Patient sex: M
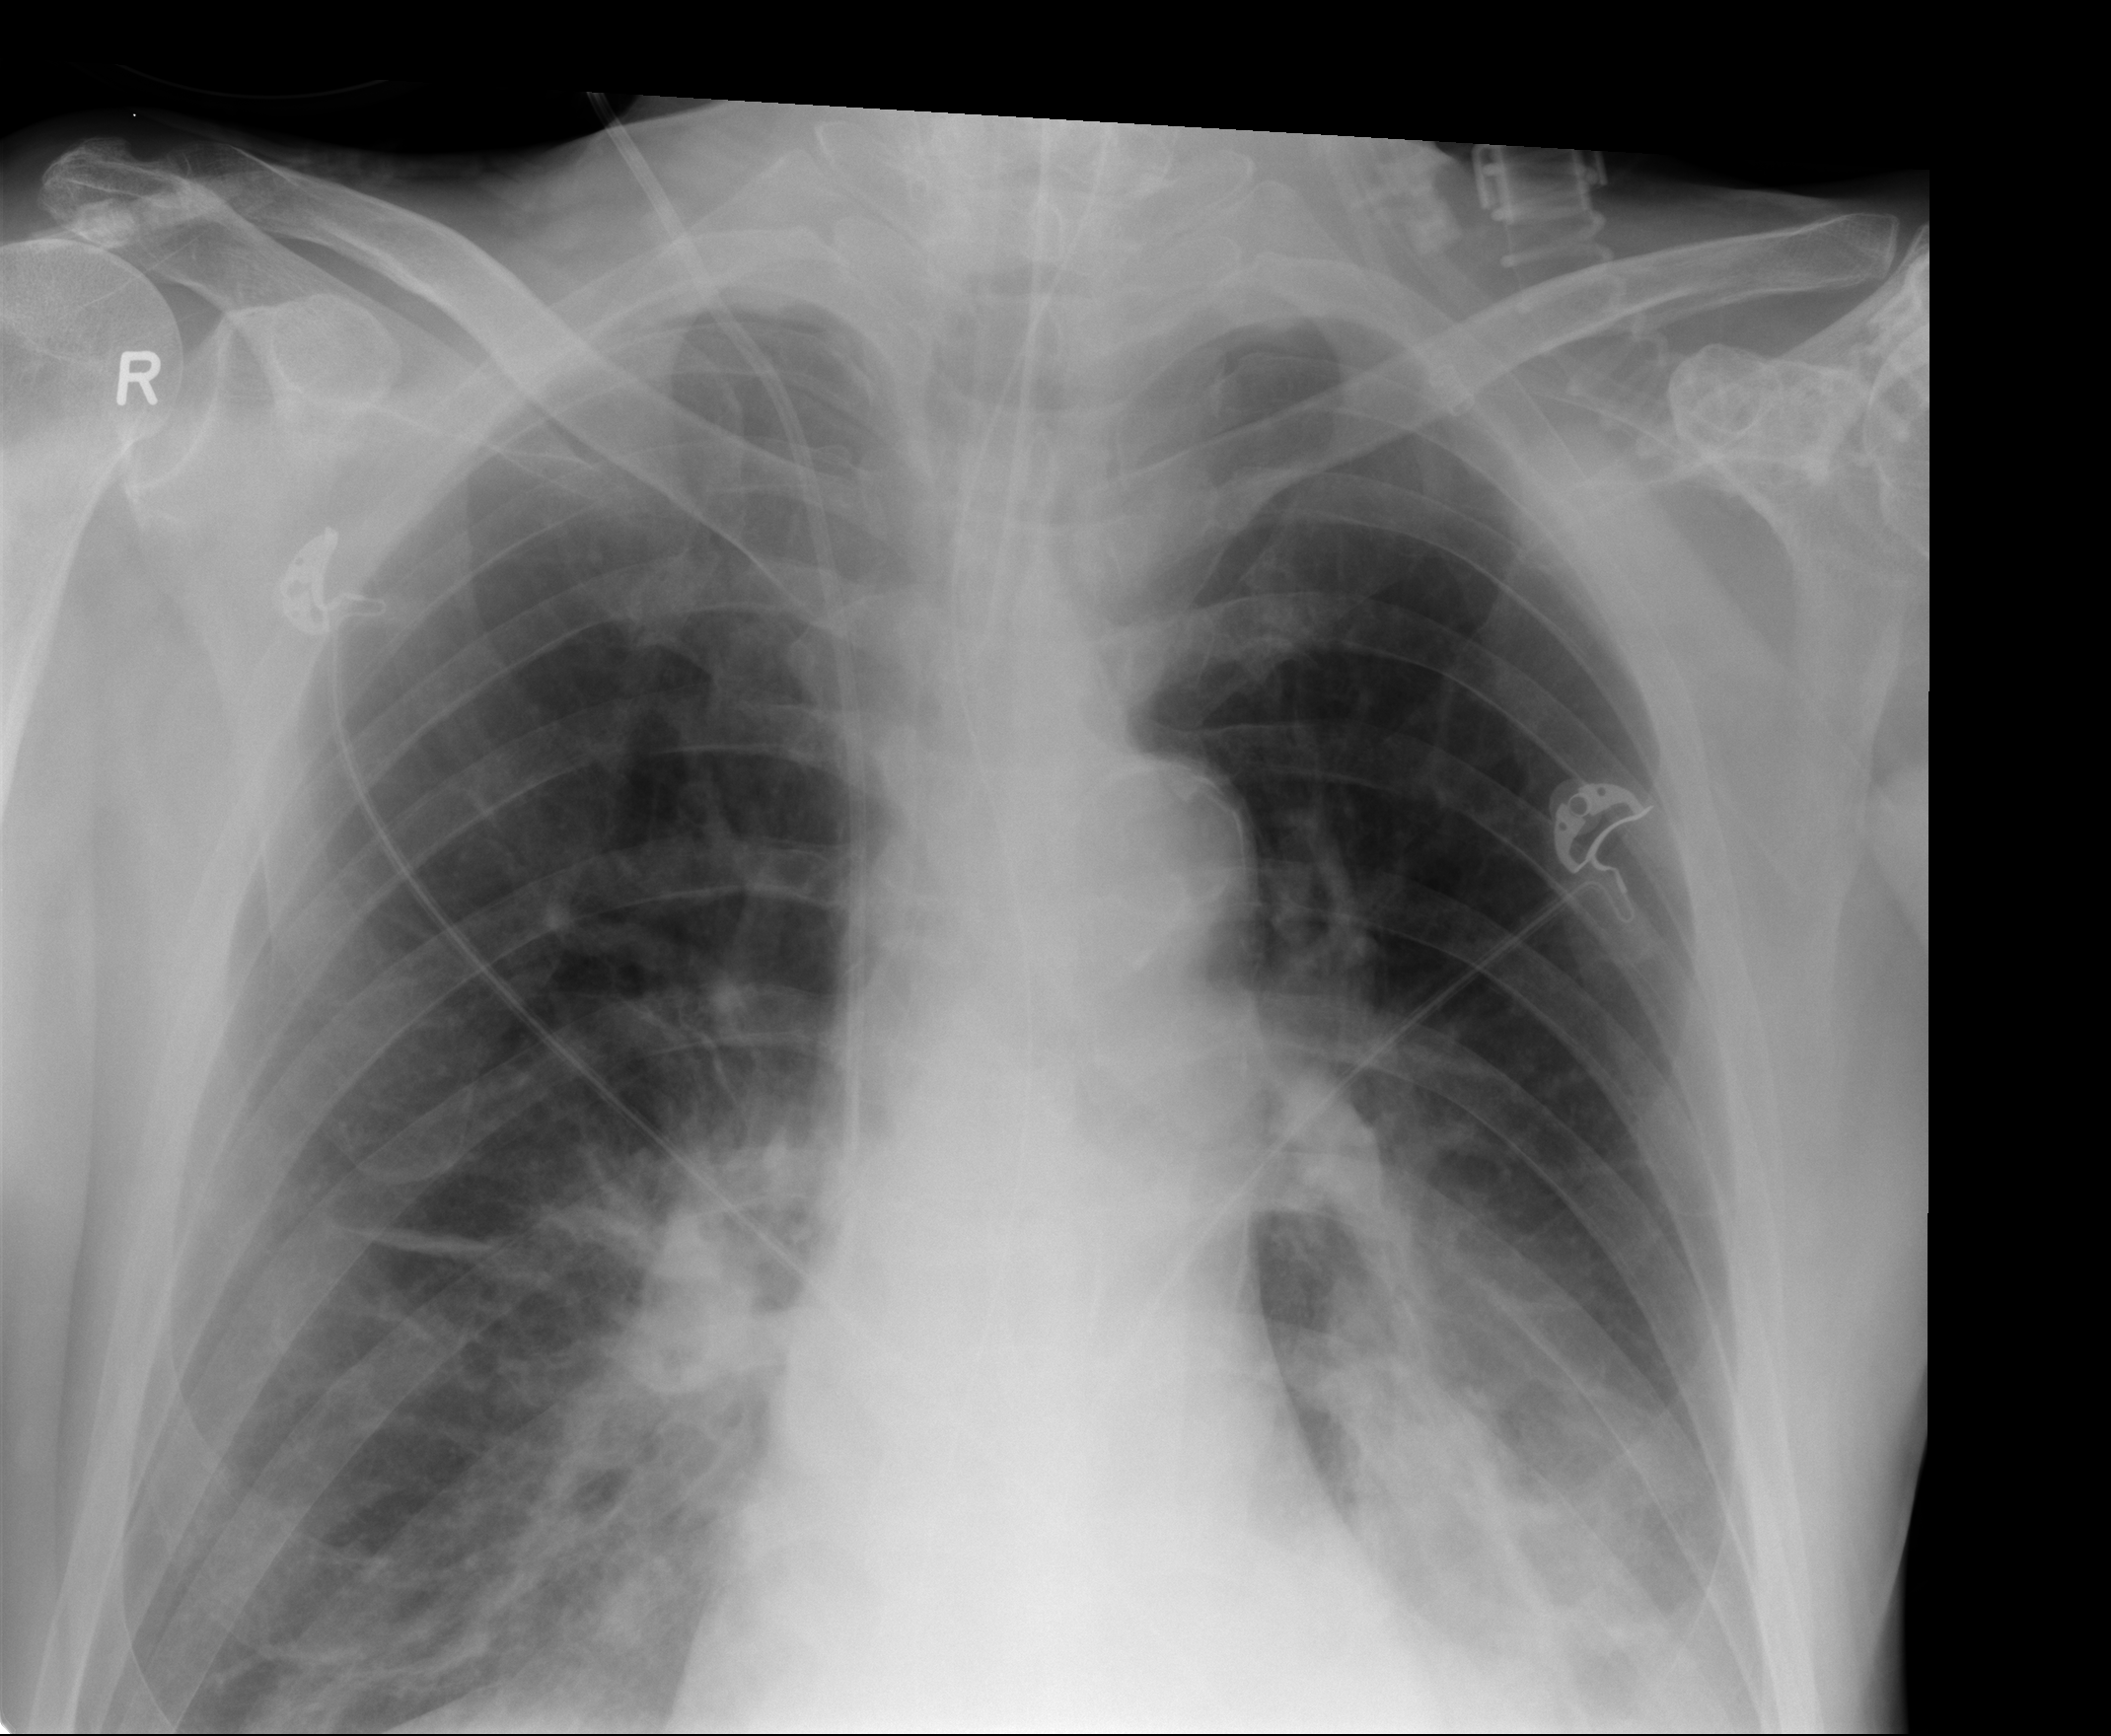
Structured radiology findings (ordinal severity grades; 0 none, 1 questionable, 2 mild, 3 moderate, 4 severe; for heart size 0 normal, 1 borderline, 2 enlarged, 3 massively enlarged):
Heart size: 0
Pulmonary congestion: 3
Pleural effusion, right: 2
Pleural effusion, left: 3
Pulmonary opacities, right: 0
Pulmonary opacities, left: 0
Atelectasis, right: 0
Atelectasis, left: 0